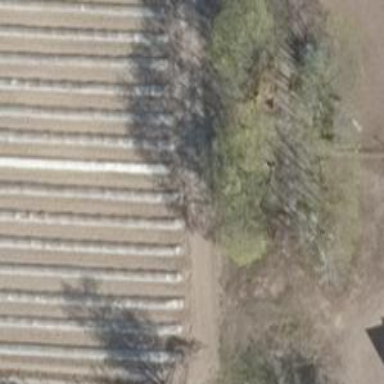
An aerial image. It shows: Row of trees in natural setting.